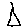
Label: triangle